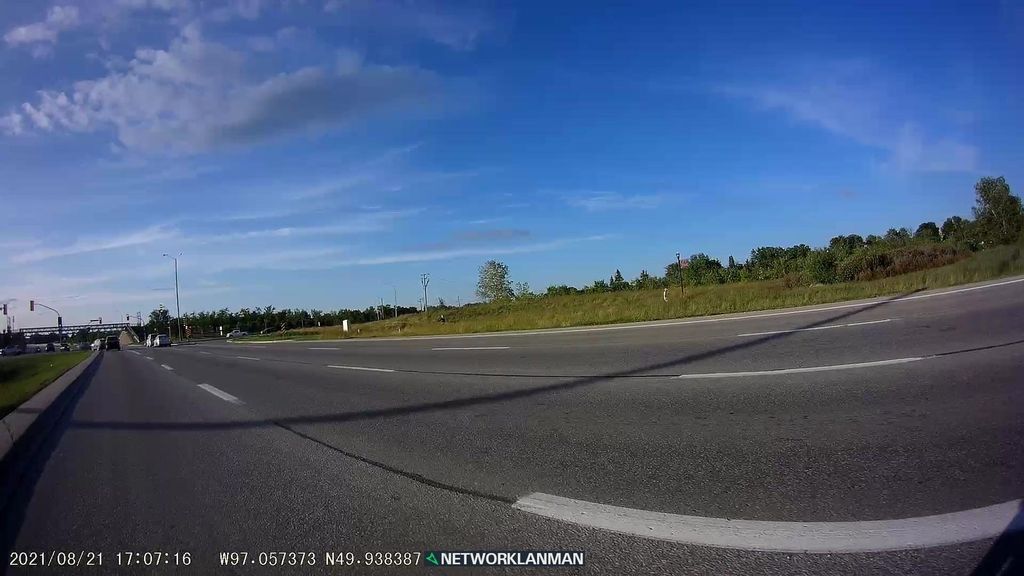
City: winnipeg